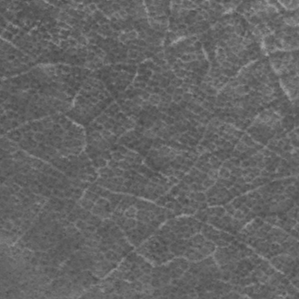
Label: frost